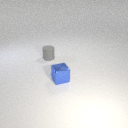
small blue metal cube to the right of small gray rubber cylinder